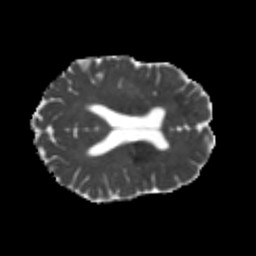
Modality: MD
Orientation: axial
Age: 21
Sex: male
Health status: healthy
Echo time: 0.074 s